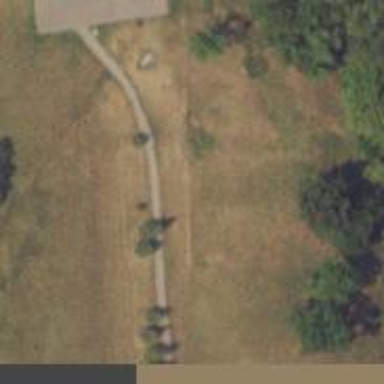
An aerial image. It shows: Disc golf hole.